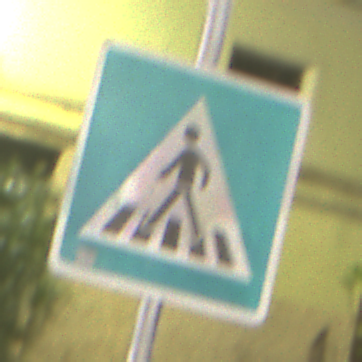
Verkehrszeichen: FussgaengerueberwegRechts
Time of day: Night
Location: Outdoor (Urban)
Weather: PartlyCloudy
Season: NotSpecified
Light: Artificial